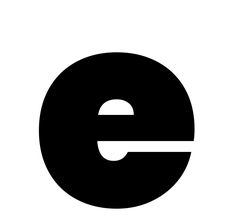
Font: Poppins-Black